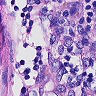
Metastatic tissue present: no